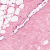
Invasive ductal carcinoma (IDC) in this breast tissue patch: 0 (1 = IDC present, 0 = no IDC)